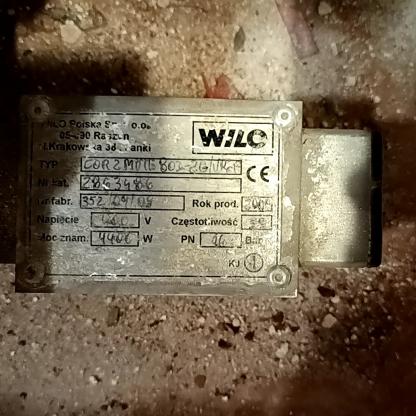
Klasa: tabliczka-znamionowa